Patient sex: F
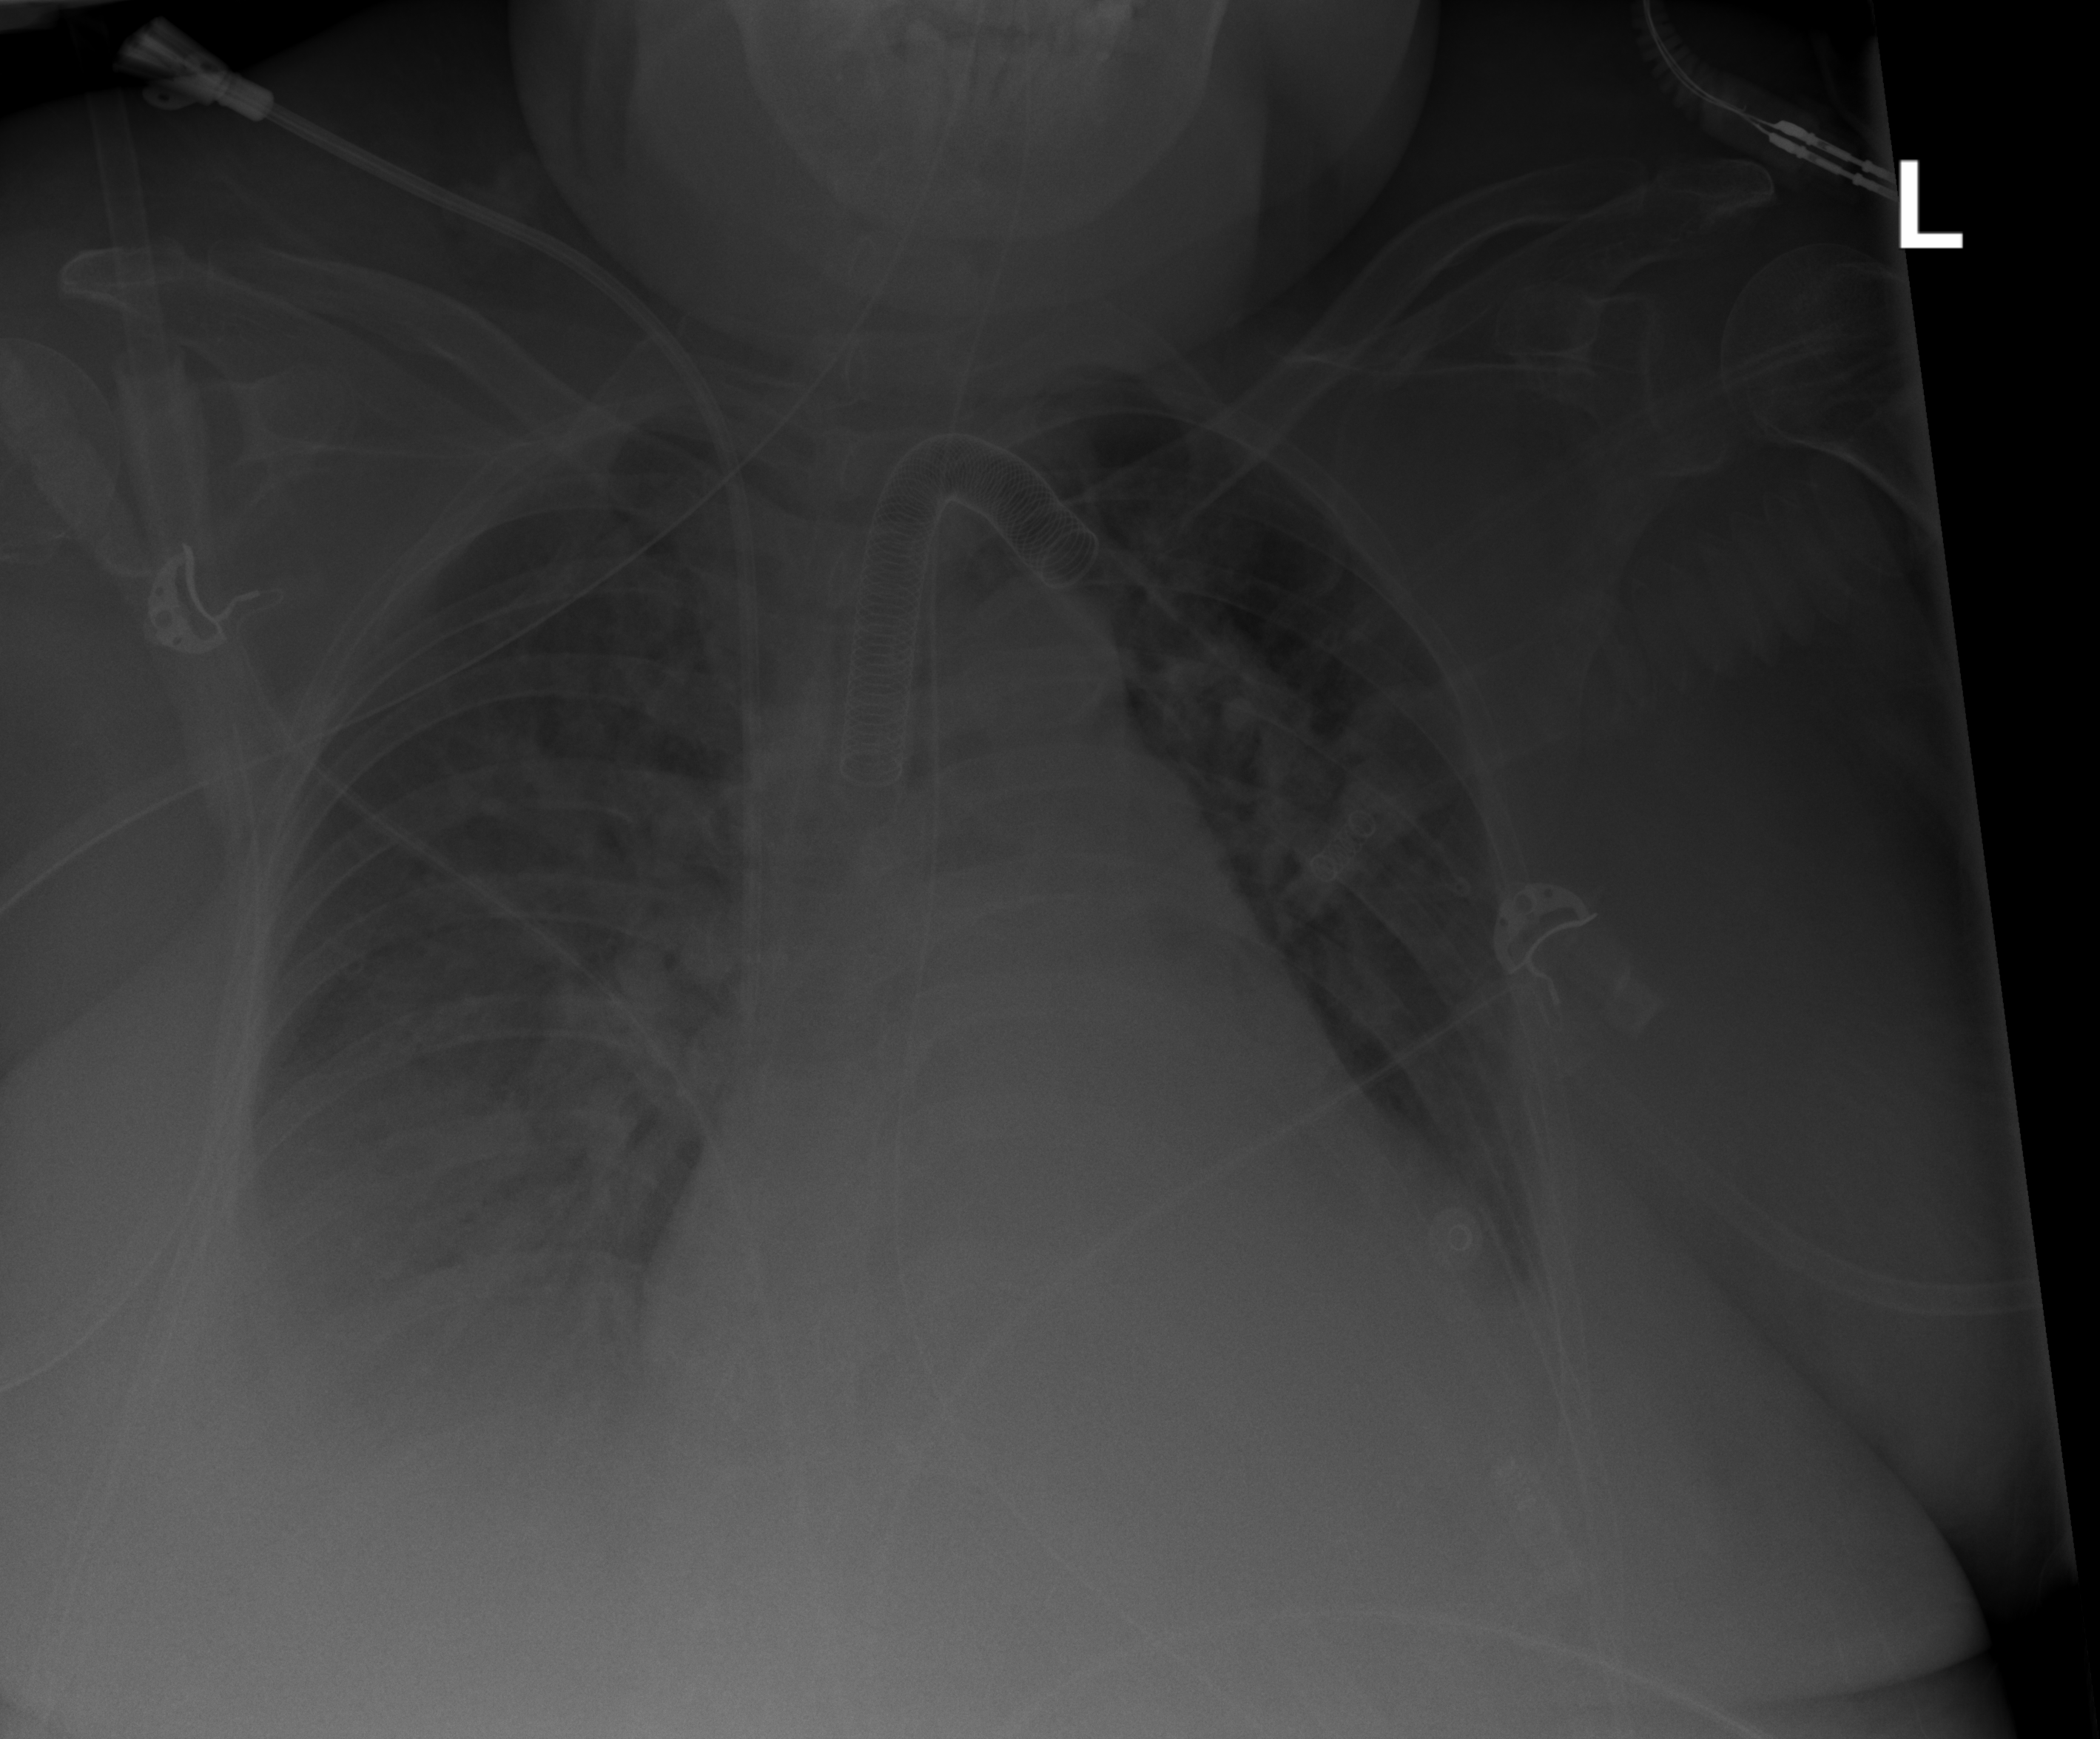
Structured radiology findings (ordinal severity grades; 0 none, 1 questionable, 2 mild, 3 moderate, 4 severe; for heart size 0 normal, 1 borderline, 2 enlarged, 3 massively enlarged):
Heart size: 2
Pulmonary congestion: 2
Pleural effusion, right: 3
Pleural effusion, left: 2
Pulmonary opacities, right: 2
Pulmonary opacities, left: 0
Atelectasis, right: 2
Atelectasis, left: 2